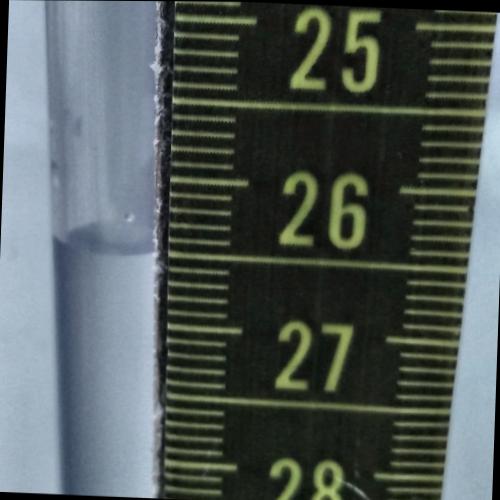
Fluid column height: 26.5 cm